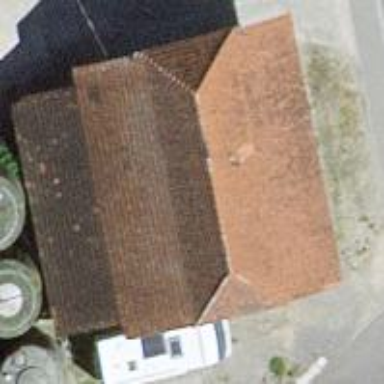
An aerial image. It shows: Rural barn.